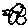
Label: bird